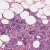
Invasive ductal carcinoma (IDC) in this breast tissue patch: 1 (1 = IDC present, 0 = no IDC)